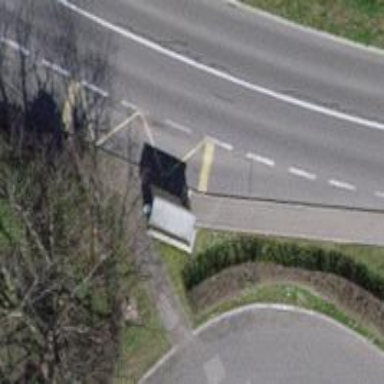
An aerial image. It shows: Bus stop with platform for public transport.